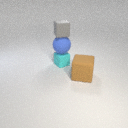
small gray rubber cube above small cyan rubber cube